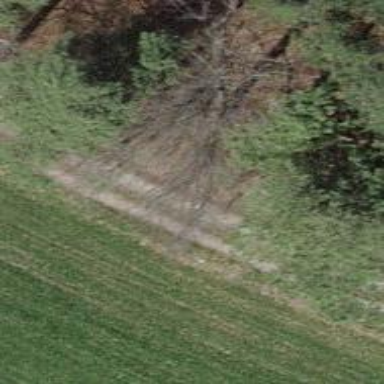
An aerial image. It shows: Brown bench.